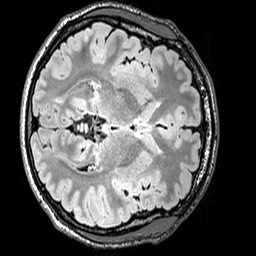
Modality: FLAIR
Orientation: axial
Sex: male
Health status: ill
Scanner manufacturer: siemens
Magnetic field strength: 3 T
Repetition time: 5 s
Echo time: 0.388 s